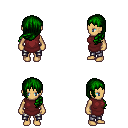
a pixel art fantasy rpg character, female body template, human, tanned skin, maroon tunic, metal pants, green left-swept hairstyle, four views (front, back, left, right), 2x2 character sprite sheet, small pixel art, hard edges, no anti-aliasing